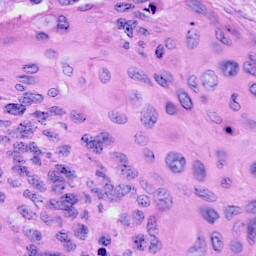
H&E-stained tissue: Cervix